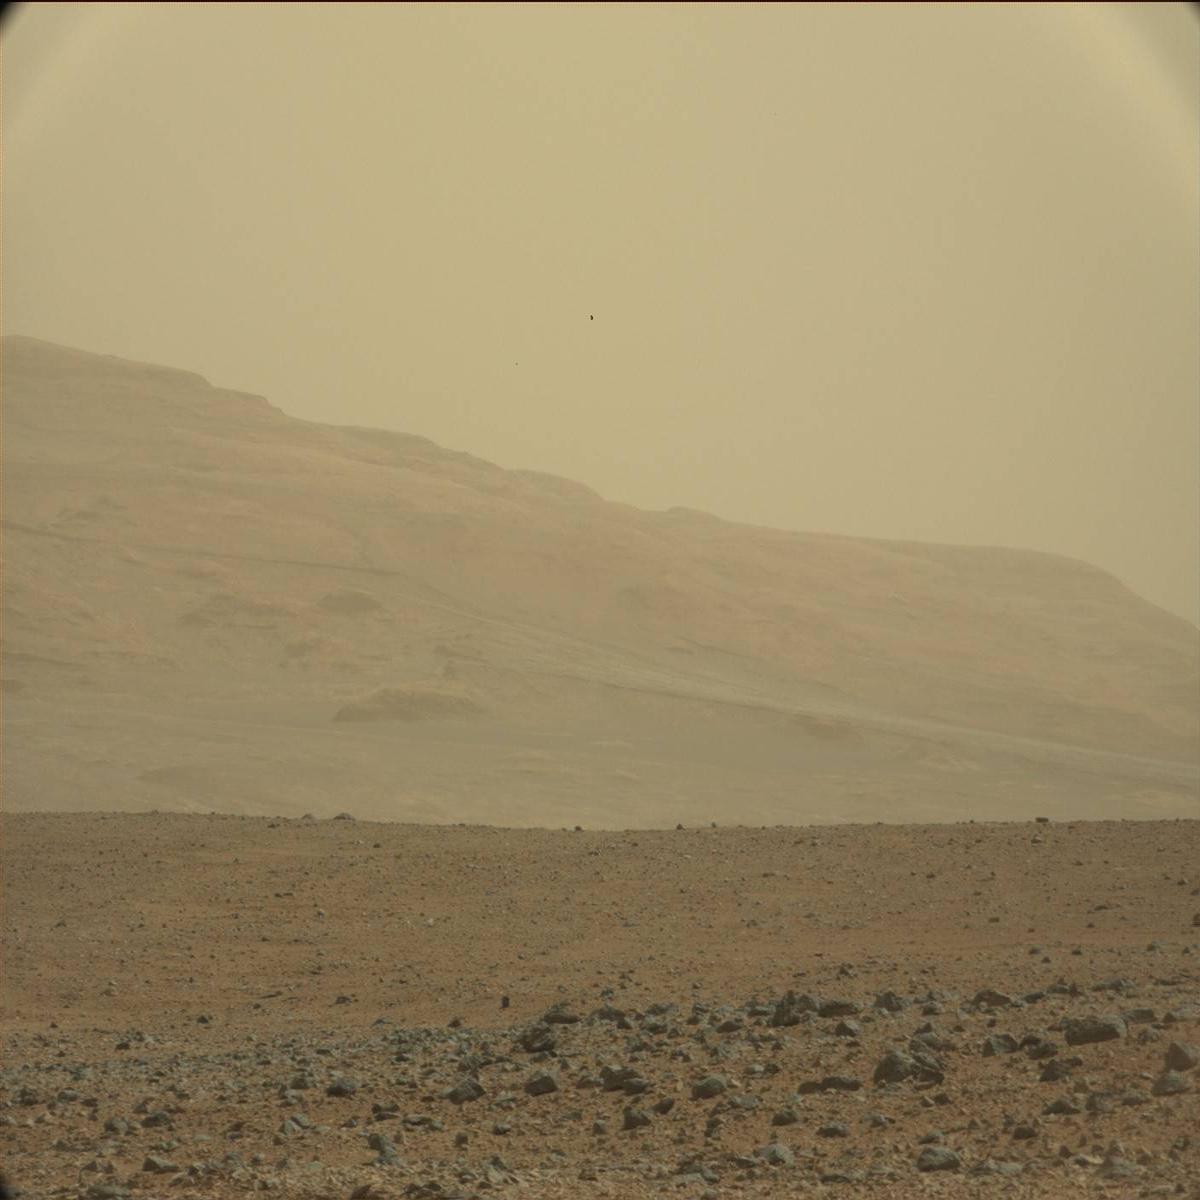
Terrain classes present: Bedrock, Ridge, Rock, Sand / Soil, Sky